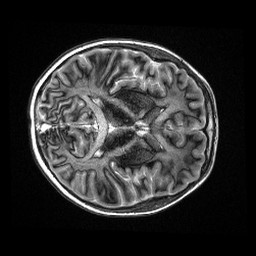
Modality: MP2RAGE
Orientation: axial
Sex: male
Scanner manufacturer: siemens
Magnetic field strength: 3 T
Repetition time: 5 s
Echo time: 0.00368 s